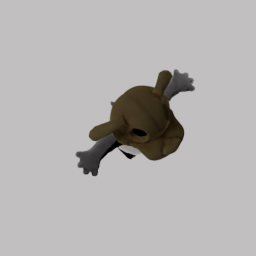
Label: animals